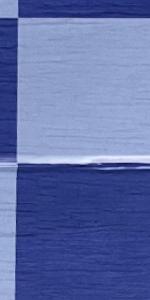
Label: Empty